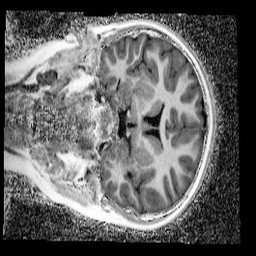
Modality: UNIT1_denoised
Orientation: coronal
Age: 9
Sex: female
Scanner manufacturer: siemens
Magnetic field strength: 3 T
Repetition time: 4 s
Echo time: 0.00299 s